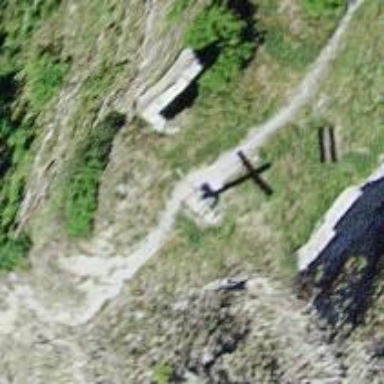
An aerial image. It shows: Wayside cross with historic significance.